Question: I have a mapping between 16 fixed numbers (points on the X axix) and their values (displayed on the Y axis). What I need is to display this data as XY-plot and to be able to change those values by moving selected point up or down. it should look something like:

What are possible approaches to implement this functionality (in winforms or wpf)? Maybe there are some third-party libraries which already implements most of it.
Also, there is a possible situation when fixed numbers contains two coordinates (placed in the square). In that case, a 3D-plot will be needed.
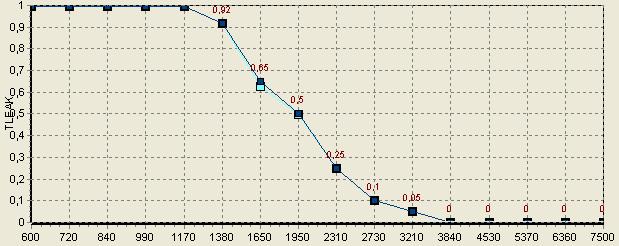
Answer: I can strongly recommend the Microsoft WinForms Chart Controls
<URL>
Download the sample Poject, have a look at
Chart Features -> Interactive Charting -> Changing Values by...
The Winform Chart is just awesome as well as the provided Samples Environment!